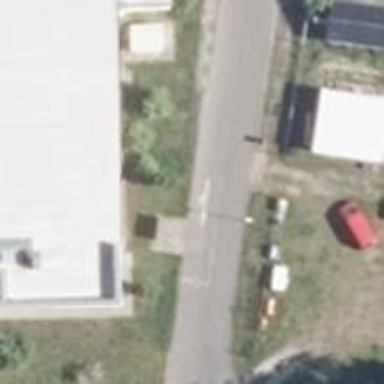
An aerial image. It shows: Minor distribution power substation.